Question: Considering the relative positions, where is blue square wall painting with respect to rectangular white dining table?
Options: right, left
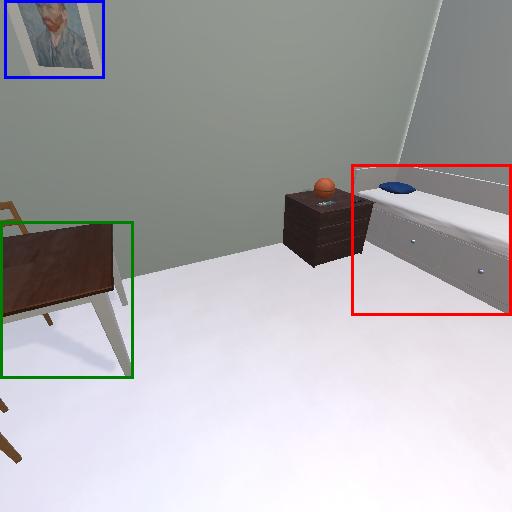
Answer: right